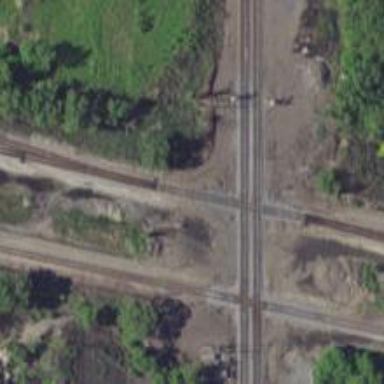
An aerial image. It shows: Railway crossing.